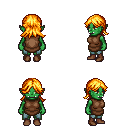
a pixel art fantasy rpg character, female body template, orc, green skin, brown tunic, teal pants, light blonde loose hair, brown shoes, four views (front, back, left, right), 2x2 character sprite sheet, small pixel art, hard edges, no anti-aliasing